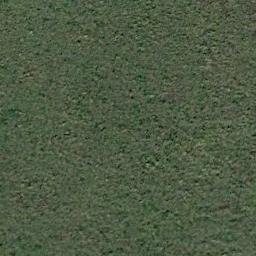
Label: meadow